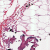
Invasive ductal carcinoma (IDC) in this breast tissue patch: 0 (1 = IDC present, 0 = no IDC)